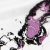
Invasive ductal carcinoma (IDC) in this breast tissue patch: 0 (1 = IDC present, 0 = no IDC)